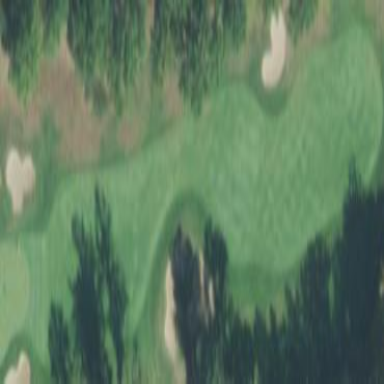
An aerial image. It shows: Golf fairway surrounded by grass in golf sport setting.